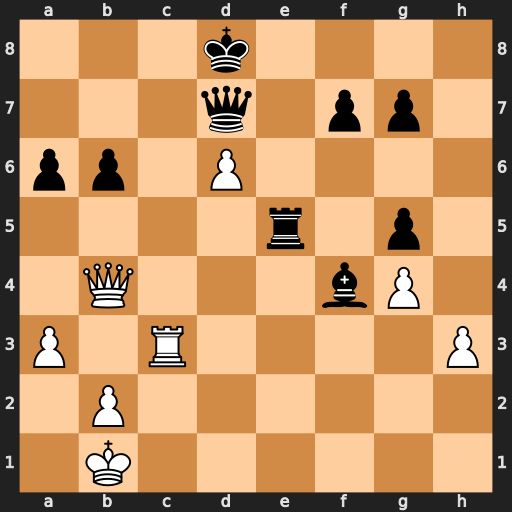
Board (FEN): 3k4/3q1pp1/pp1P4/4r1p1/1Q3bP1/P1R4P/1P6/1K6
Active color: w
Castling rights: -
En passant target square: -
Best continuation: Qxb6+ Ke8 Qb8+ Qd8 Rc8 Re1+ Ka2